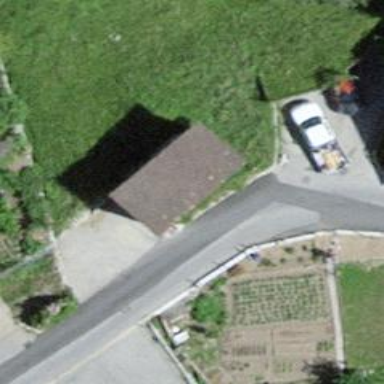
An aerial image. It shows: Garage.